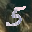
Label: 5